Question: I'm trying to create a chess game board with 8x8 buttons. I'm using nested LinearLayouts. The problem is that there's a padding between each row of ImageViews that I can't get rid of. This is what I have sofar, the board should be square, but isn't:

'''
public class BoardLayout extends LinearLayout {
public BoardLayout(Context context) {
super(context);
LinearLayout.LayoutParams parms = new LinearLayout.LayoutParams(
LinearLayout.LayoutParams.FILL_PARENT,
LinearLayout.LayoutParams.WRAP_CONTENT, 1.0f);
setLayoutParams(parms);
setOrientation(LinearLayout.VERTICAL);
setPadding(0, 0, 0, 0);
for (int i = 0; i < 8; i++) {
LinearLayout row = new LinearLayout(context);
row.setLayoutParams(parms);
row.setOrientation(LinearLayout.HORIZONTAL);
row.setPadding(0, 0, 0, 0);
for (int j = 0; j < 8; j++) {
ImageView button = new ImageView(context);
button.setLayoutParams(parms);
button.setImageResource(R.drawable.icon);
button.setAdjustViewBounds(true);
button.setPadding(0, 0, 0, 0);
row.addView(button);
}
addView(row);
}
setSquare();
}
public void setSquare() {
int size = Math.min(getWidth(), getHeight());
// setHeight(size); // Not Function, but this is what I need
// setWidth(size); // Not Function, but this is what I need
// also doesn't work
setLayoutParams(new LinearLayout.LayoutParams(size, size, 1.0f));
}
}
'''
---
As suggested TableLayout is better for what I'm trying to do. So the main class should be changed to a TableLayout and the nested LinearLayouts to TableRows.
But that alone didn't fix it, I also had to call the following in TableLayout:
'''
setShrinkAllColumns(true);
setStretchAllColumns(true);
'''
and for each item inserted, I had to also call:
'''
setAdjustViewBounds(true);
'''
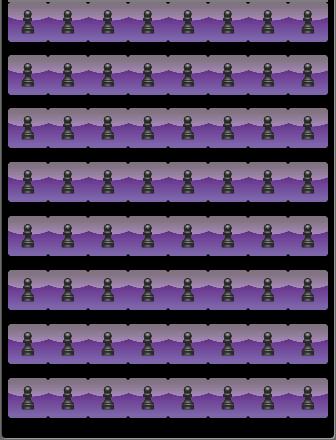
Answer: > <URL>A layout that arranges its children
into rows and columns. A TableLayout
consists of a number of TableRow
objects, each defining a row
(actually, you can have other
children, which will be explained
below). TableLayout containers do not
display border lines for their rows,
columns, or cells.